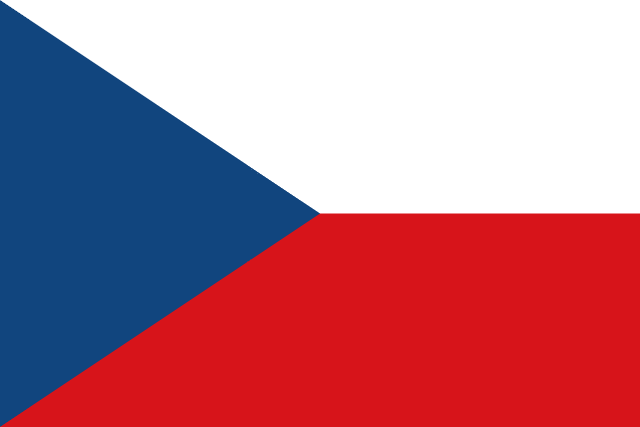
Country: Czech Republic
Country code: cz